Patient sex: M
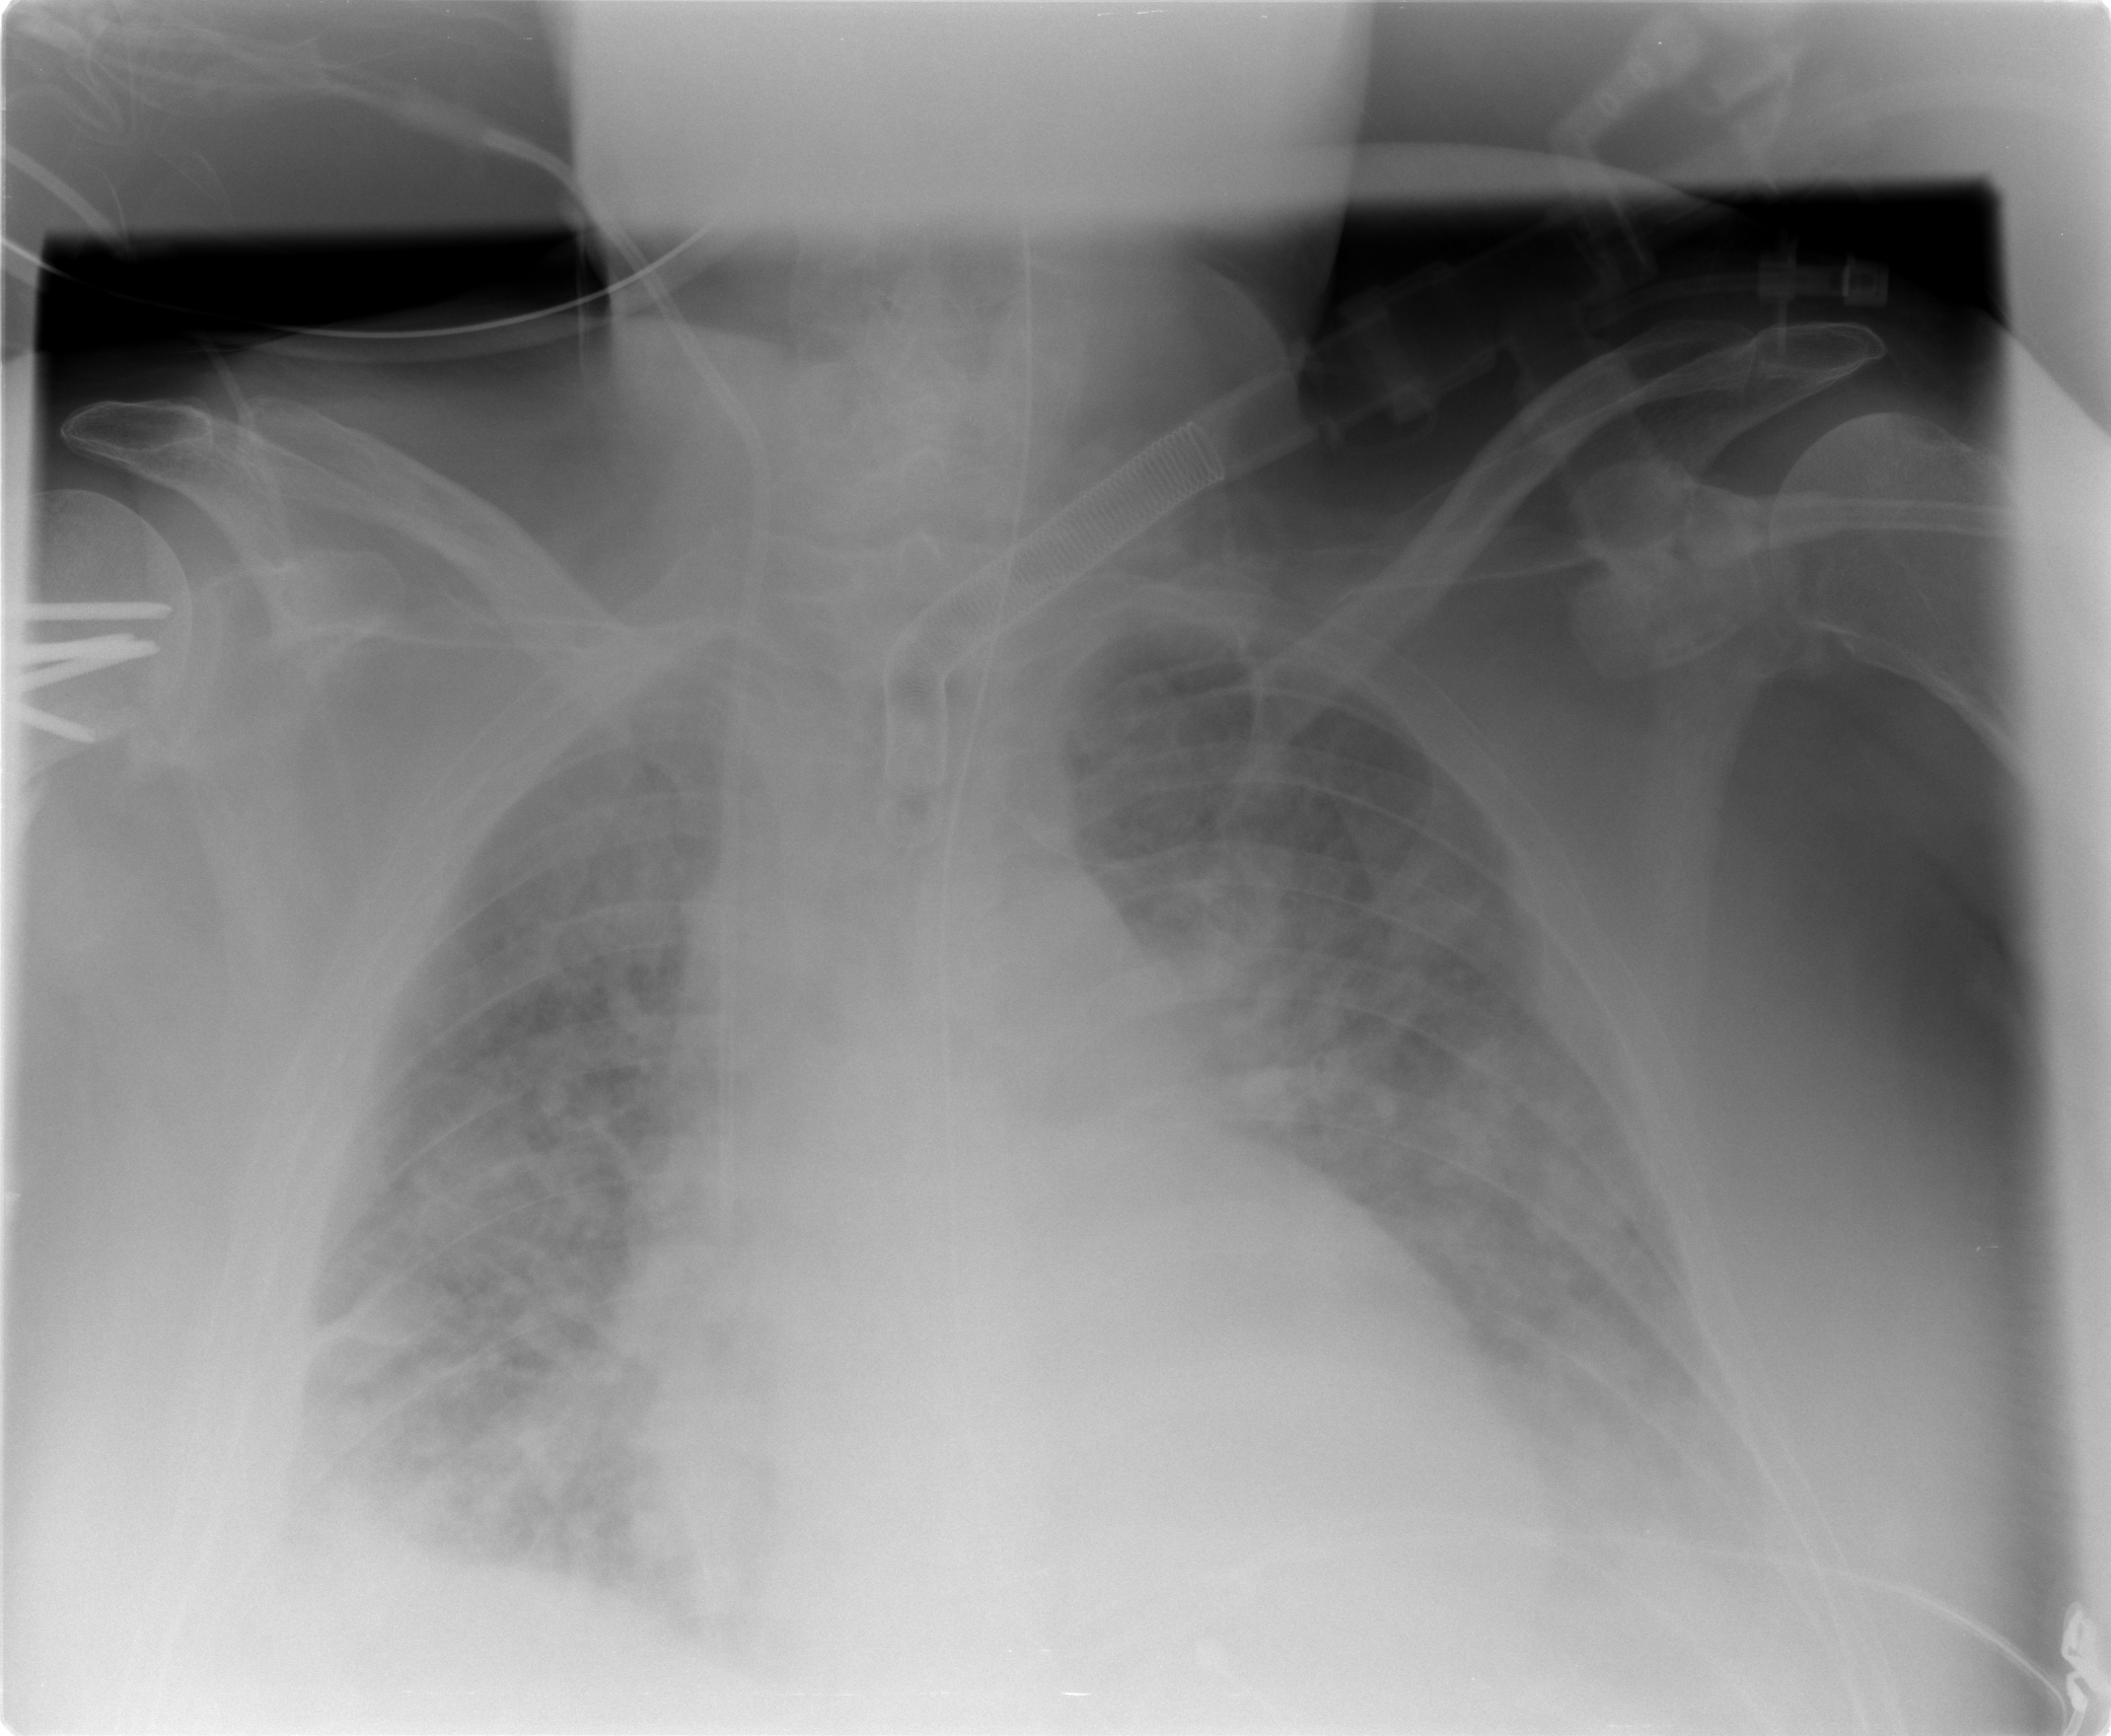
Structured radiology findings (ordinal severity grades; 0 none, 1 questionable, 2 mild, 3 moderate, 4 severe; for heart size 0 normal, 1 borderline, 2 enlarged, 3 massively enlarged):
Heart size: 2
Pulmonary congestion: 3
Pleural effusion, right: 3
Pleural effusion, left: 2
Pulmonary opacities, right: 3
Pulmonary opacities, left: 2
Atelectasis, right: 3
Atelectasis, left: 2